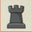
Piece: bR